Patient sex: M
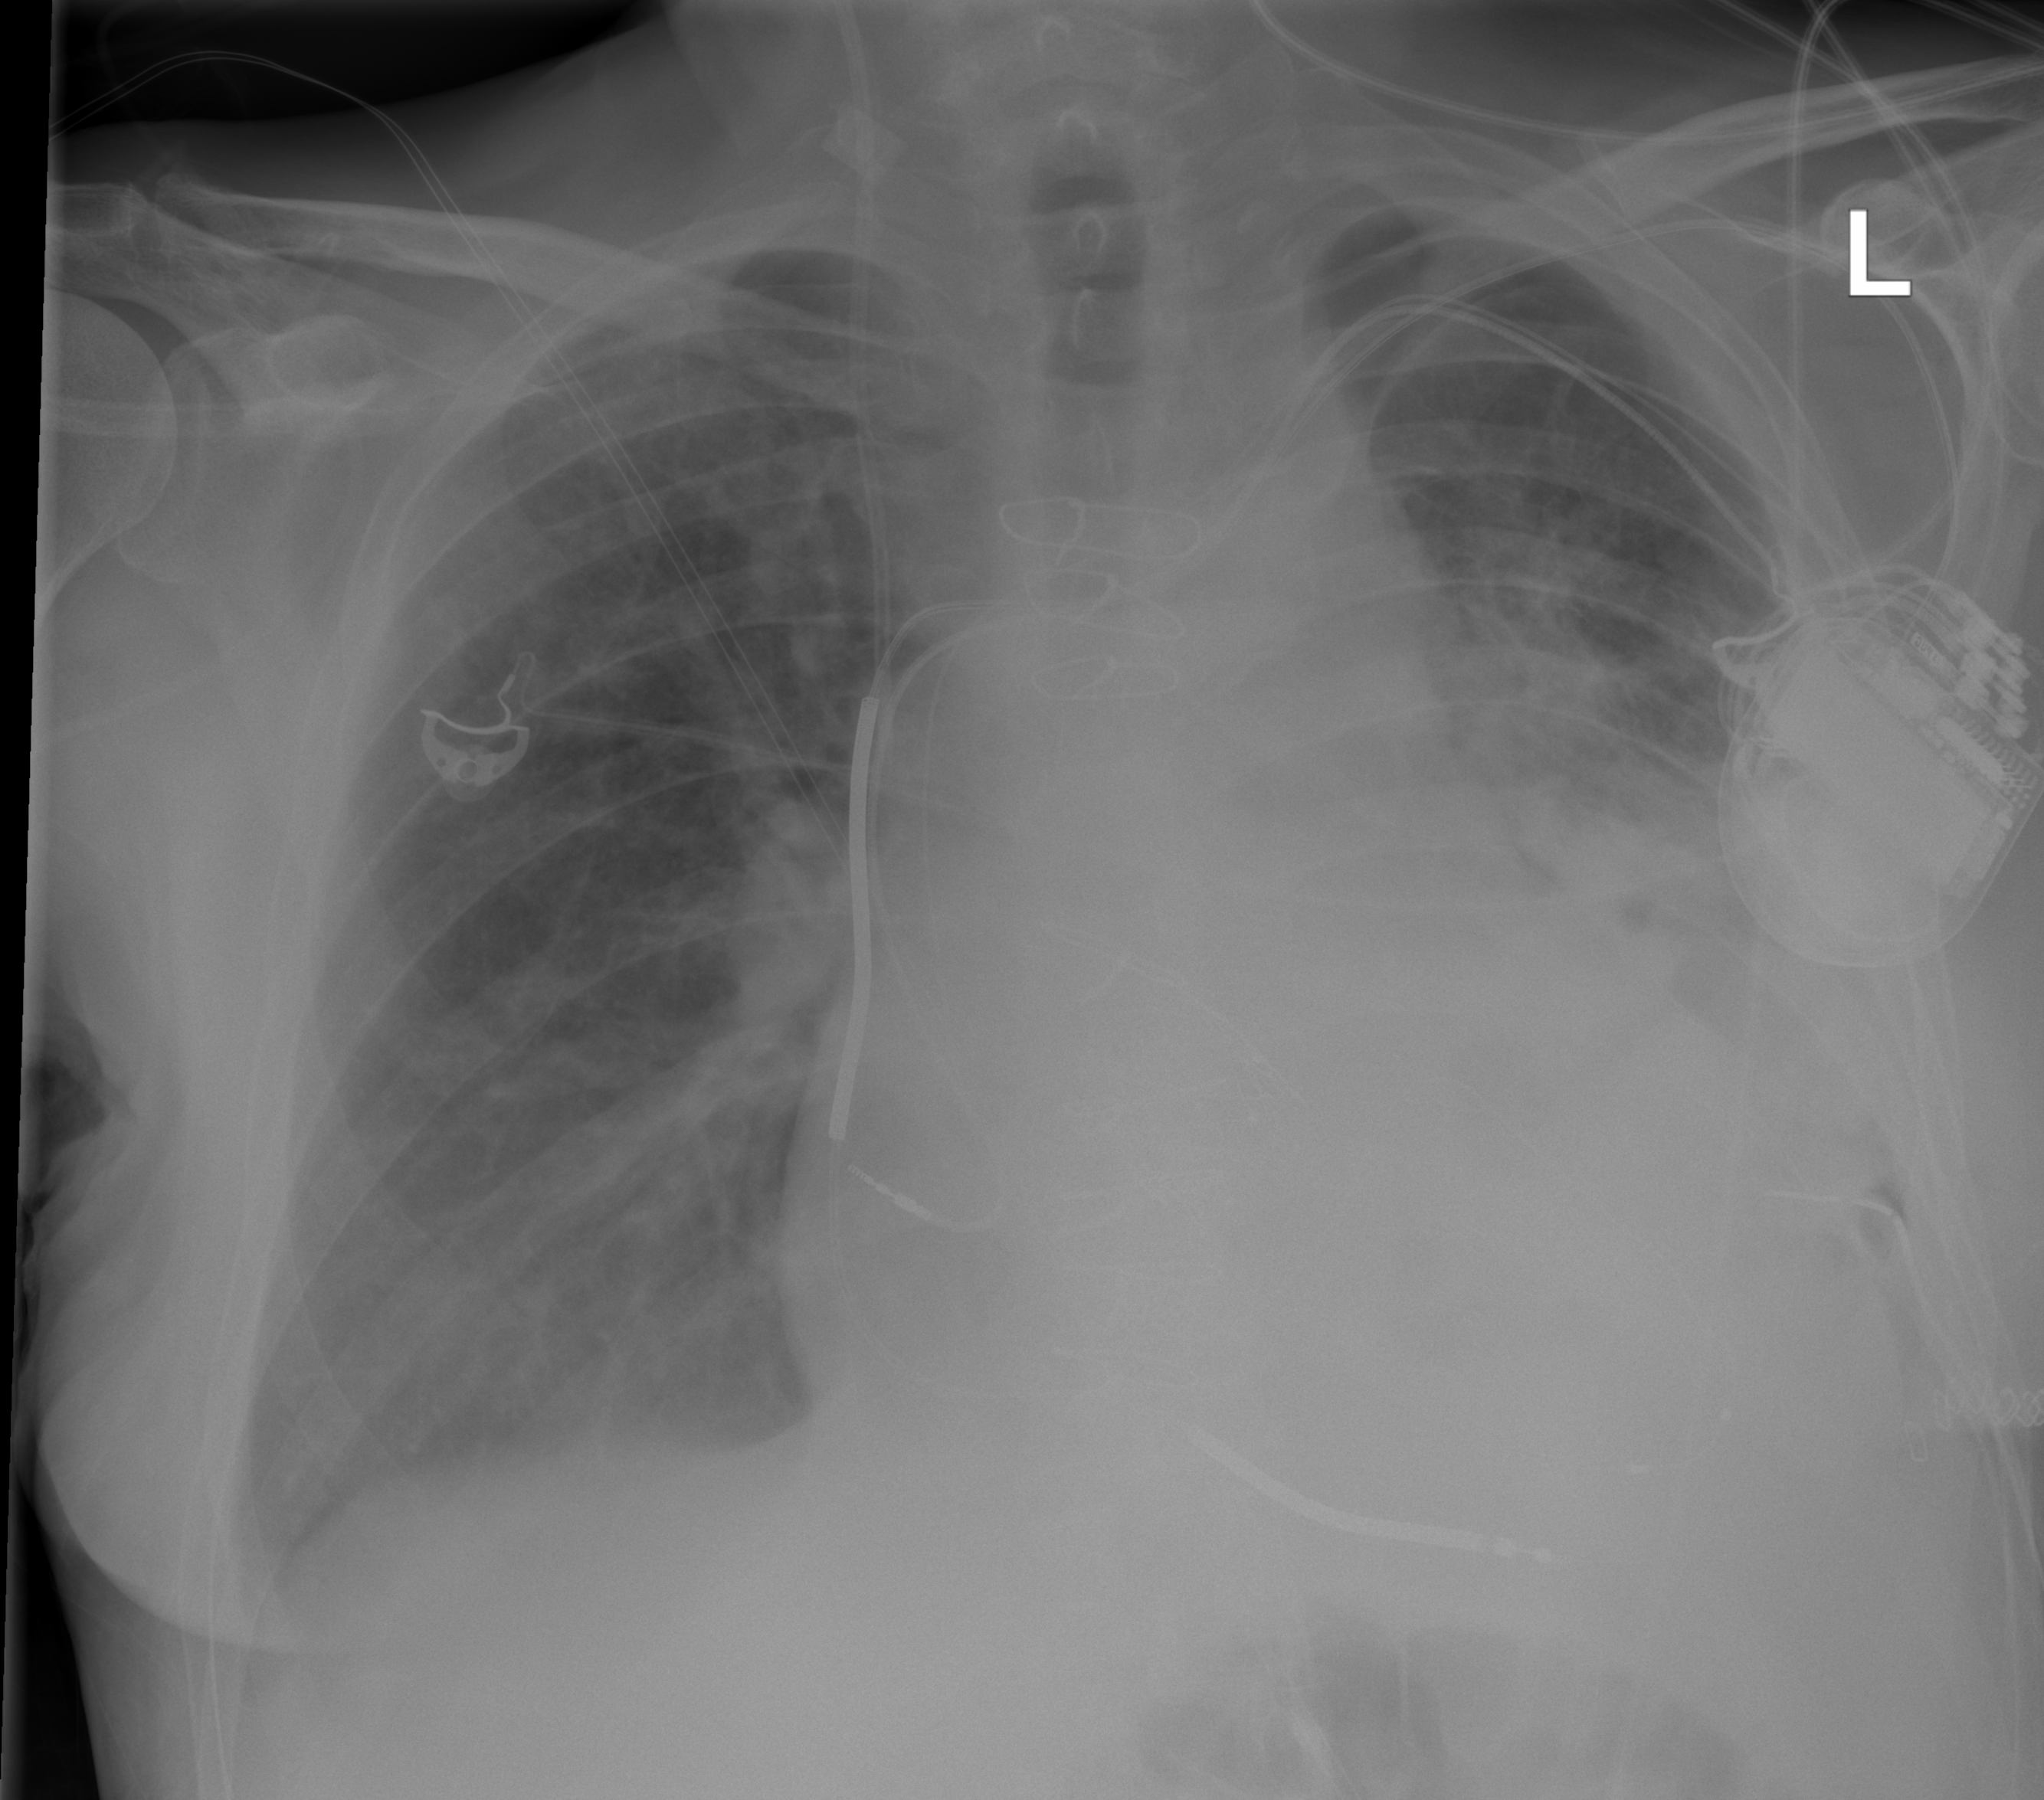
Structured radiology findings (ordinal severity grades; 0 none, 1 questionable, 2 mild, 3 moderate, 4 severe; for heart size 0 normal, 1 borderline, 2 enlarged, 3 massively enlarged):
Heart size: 3
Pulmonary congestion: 2
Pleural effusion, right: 0
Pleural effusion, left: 0
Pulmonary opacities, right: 0
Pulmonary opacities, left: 2
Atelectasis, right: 0
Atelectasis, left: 3